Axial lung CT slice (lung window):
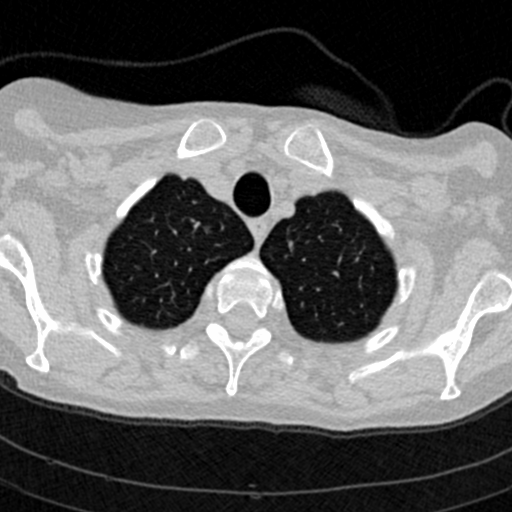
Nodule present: no